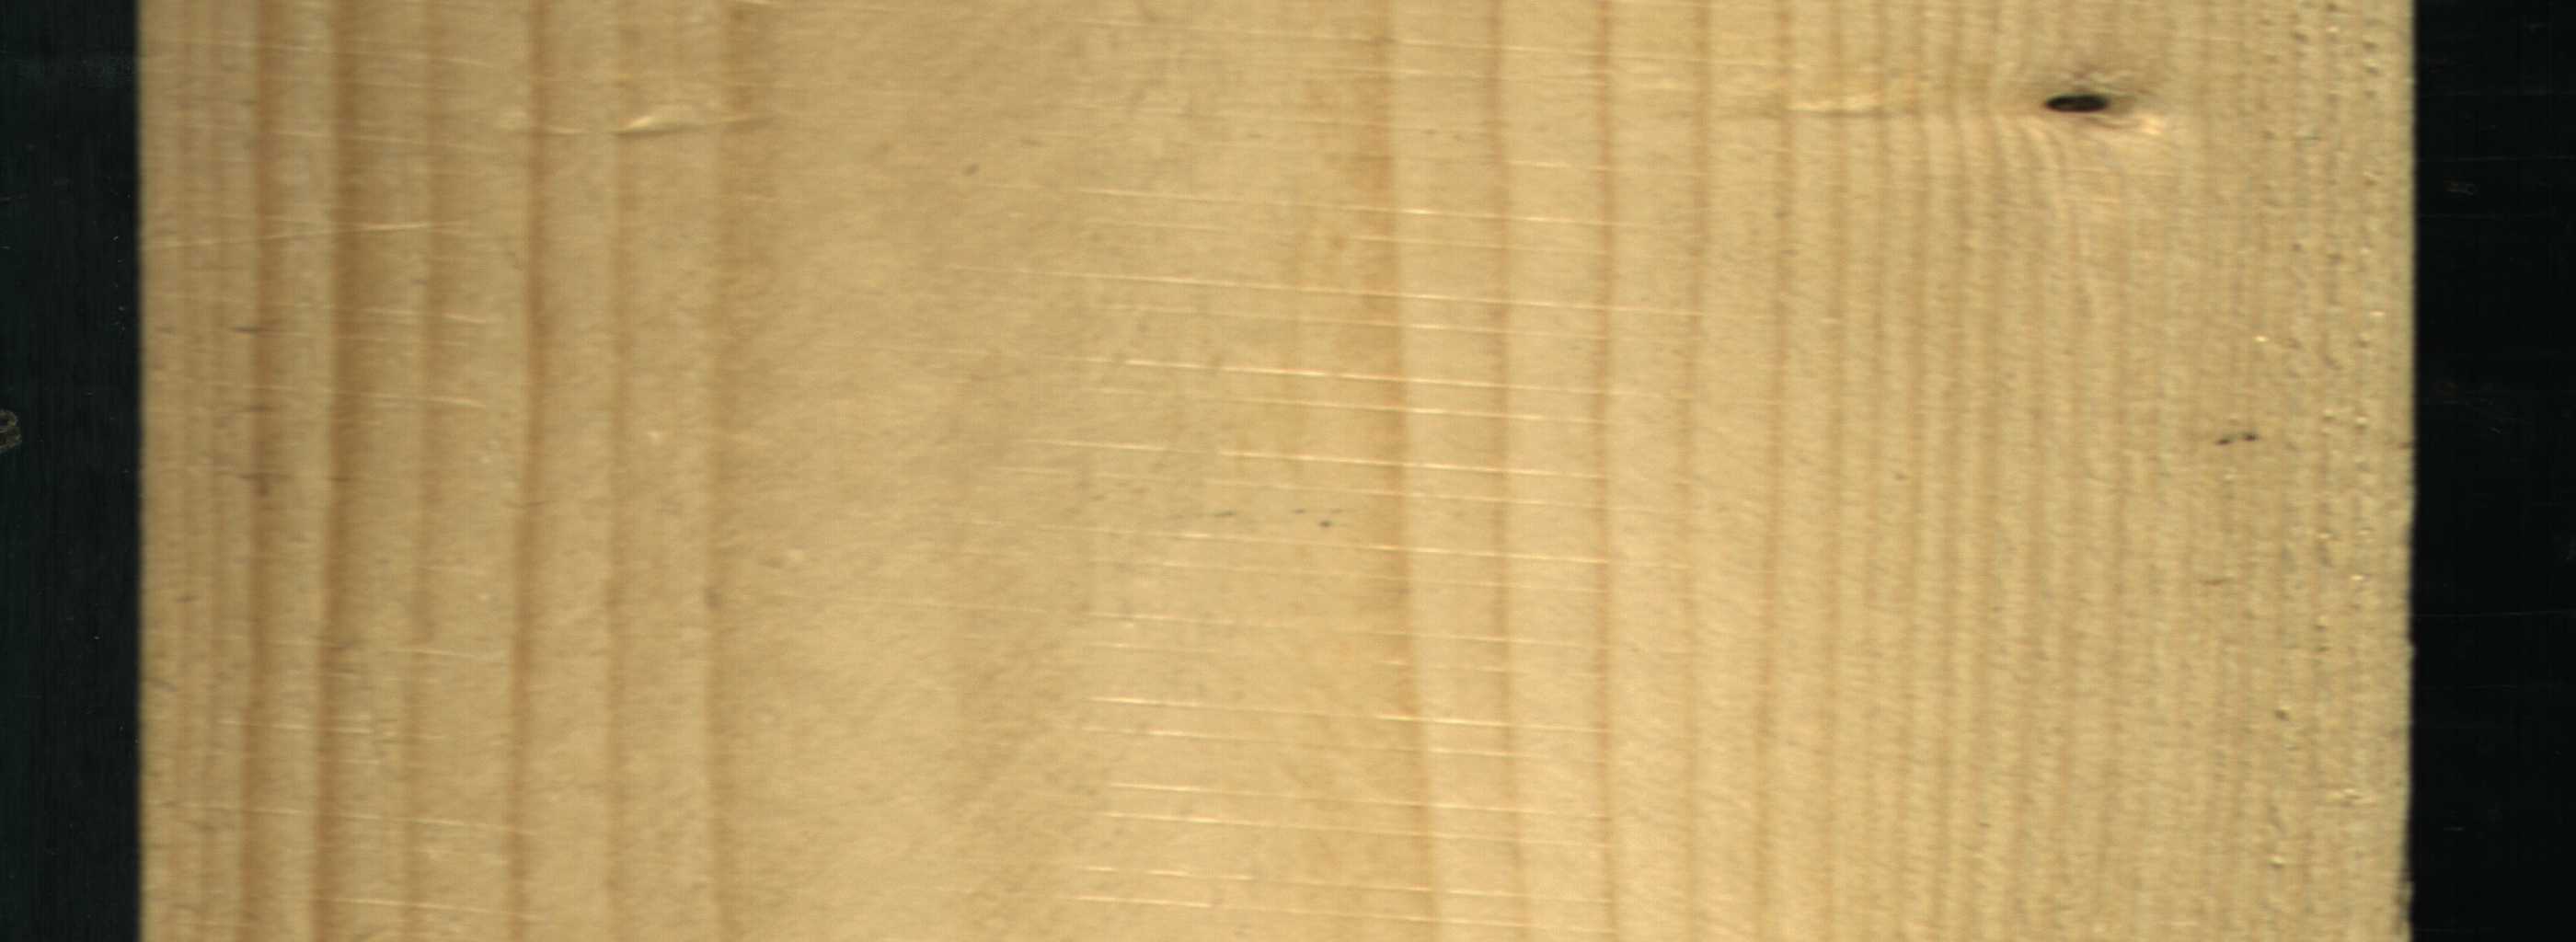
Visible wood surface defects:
Dead_Knot